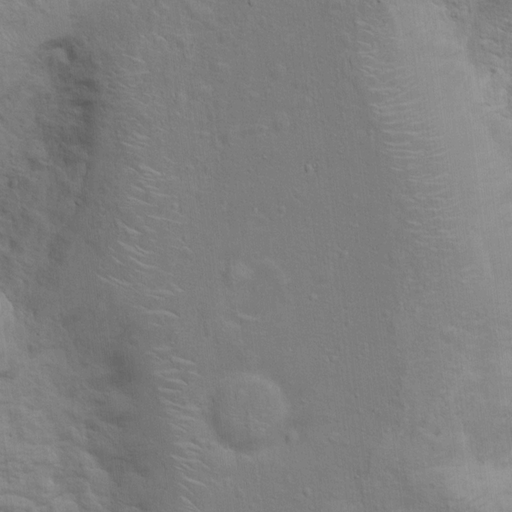
Classes present: Background, Cone